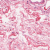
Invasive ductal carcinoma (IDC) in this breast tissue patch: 0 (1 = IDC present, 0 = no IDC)